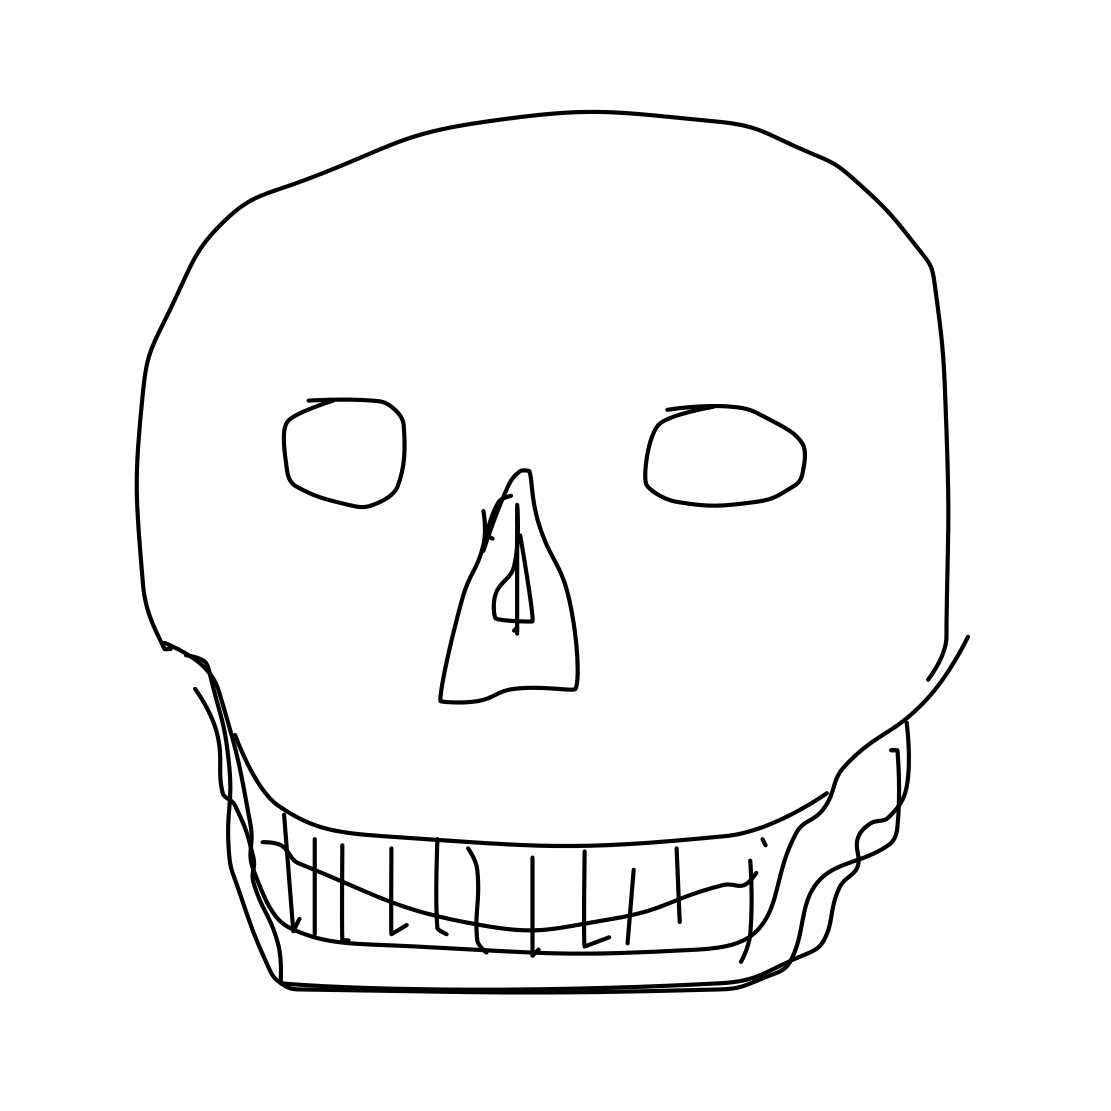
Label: skull